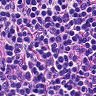
Metastatic tissue present: no